Question: I am working with this code to import a spread sheet containing x (angle) and y (intensity) axes and plot the results:
'''
%% Initialize variables
filename = ['C:\Users\themosawi\Desktop\khalifadec2104\mih10distracks-azi\mih10-distal-2_5mmbelowDH\mih10distracks_0363.dat'];
startRow = 5;
%% Format string for each line of text:
formatSpec = '%14f%f%[^\n\r]';
%% Open the text file.
fileID = fopen(filename,'r');
%% Read columns of data according to format string.
dataArray = textscan(fileID, formatSpec, 'Delimiter', '', 'WhiteSpace', '', 'HeaderLines' ,startRow-1, 'ReturnOnError', false);
%% Close the text file.
fclose(fileID);
%% Allocate imported array to column variable names
angle = dataArray{:, 1};
intensity = dataArray{:, 2};
%% Plot
plot(angle, intensity)
'''
Sometimes I get plots looking like this (in which the plotting starts at the middle of the peak):

I would like the plotting to start from angle 45 instead of angle 0 (in the x-axis) so I can identify both peaks.
Here is the file:
<URL>
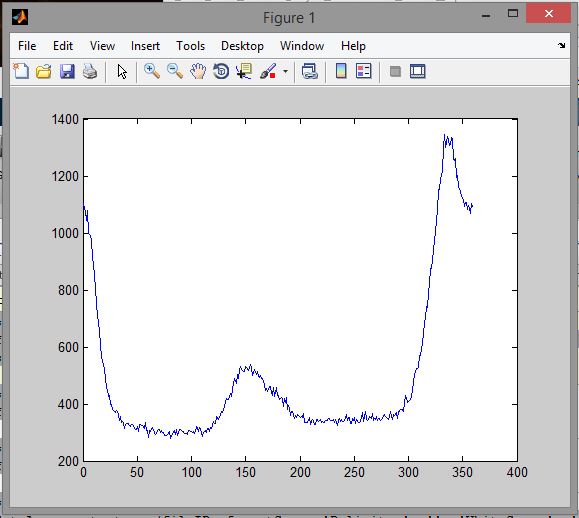
Answer: Try the code below, it may work:
'''
%% Initialize variables
filename = ['C:\Users\themosawi\Desktop\khalifadec2104\mih10distracks-azi\mih10-distal-2_5mmbelowDH\mih10distracks_0363.dat.txt'];
startRow = 5;
%% Format string for each line of text:
formatSpec = '%14f%f%[^\n\r]';
%% Open the text file.
fileID = fopen(filename,'r');
%% Read columns of data according to format string.
dataArray = textscan(fileID, formatSpec, 'Delimiter', '', 'WhiteSpace', '', 'HeaderLines' ,startRow-1, 'ReturnOnError', false);
%% Close the text file.
fclose(fileID);
%% Allocate imported array to column variable names
angle = dataArray{:, 1};
intensity = dataArray{:, 2};
%% New angle & Intensity
lap = 100; % // Enter any angle value in range of your angle data
ind = find(angle > lap -.4 & angle < lap + .6);
newAngle = linspace(angle(ind), angle(ind)+angle(end), length(angle));
newIntensity = [intensity(ind:end); intensity(1:ind-1)];
%% Plot
plot(newAngle, newIntensity)
'''
What I got as output: